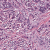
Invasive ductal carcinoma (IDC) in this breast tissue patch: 1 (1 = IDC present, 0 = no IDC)